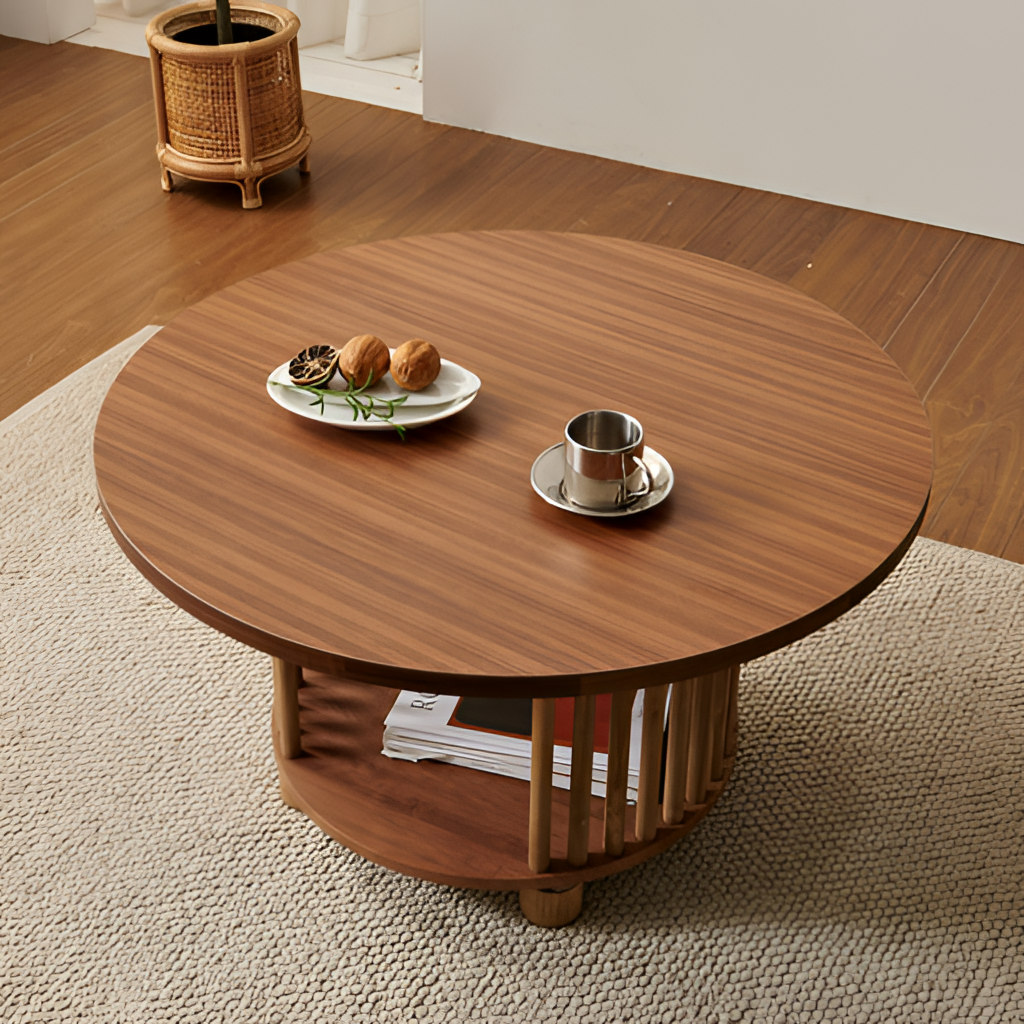
brown wood coffee table, living room, brown wood flooring, with plank pattern, minimalist, paint wallpaper, with solid pattern